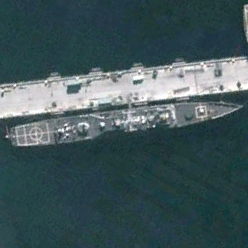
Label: cruiser